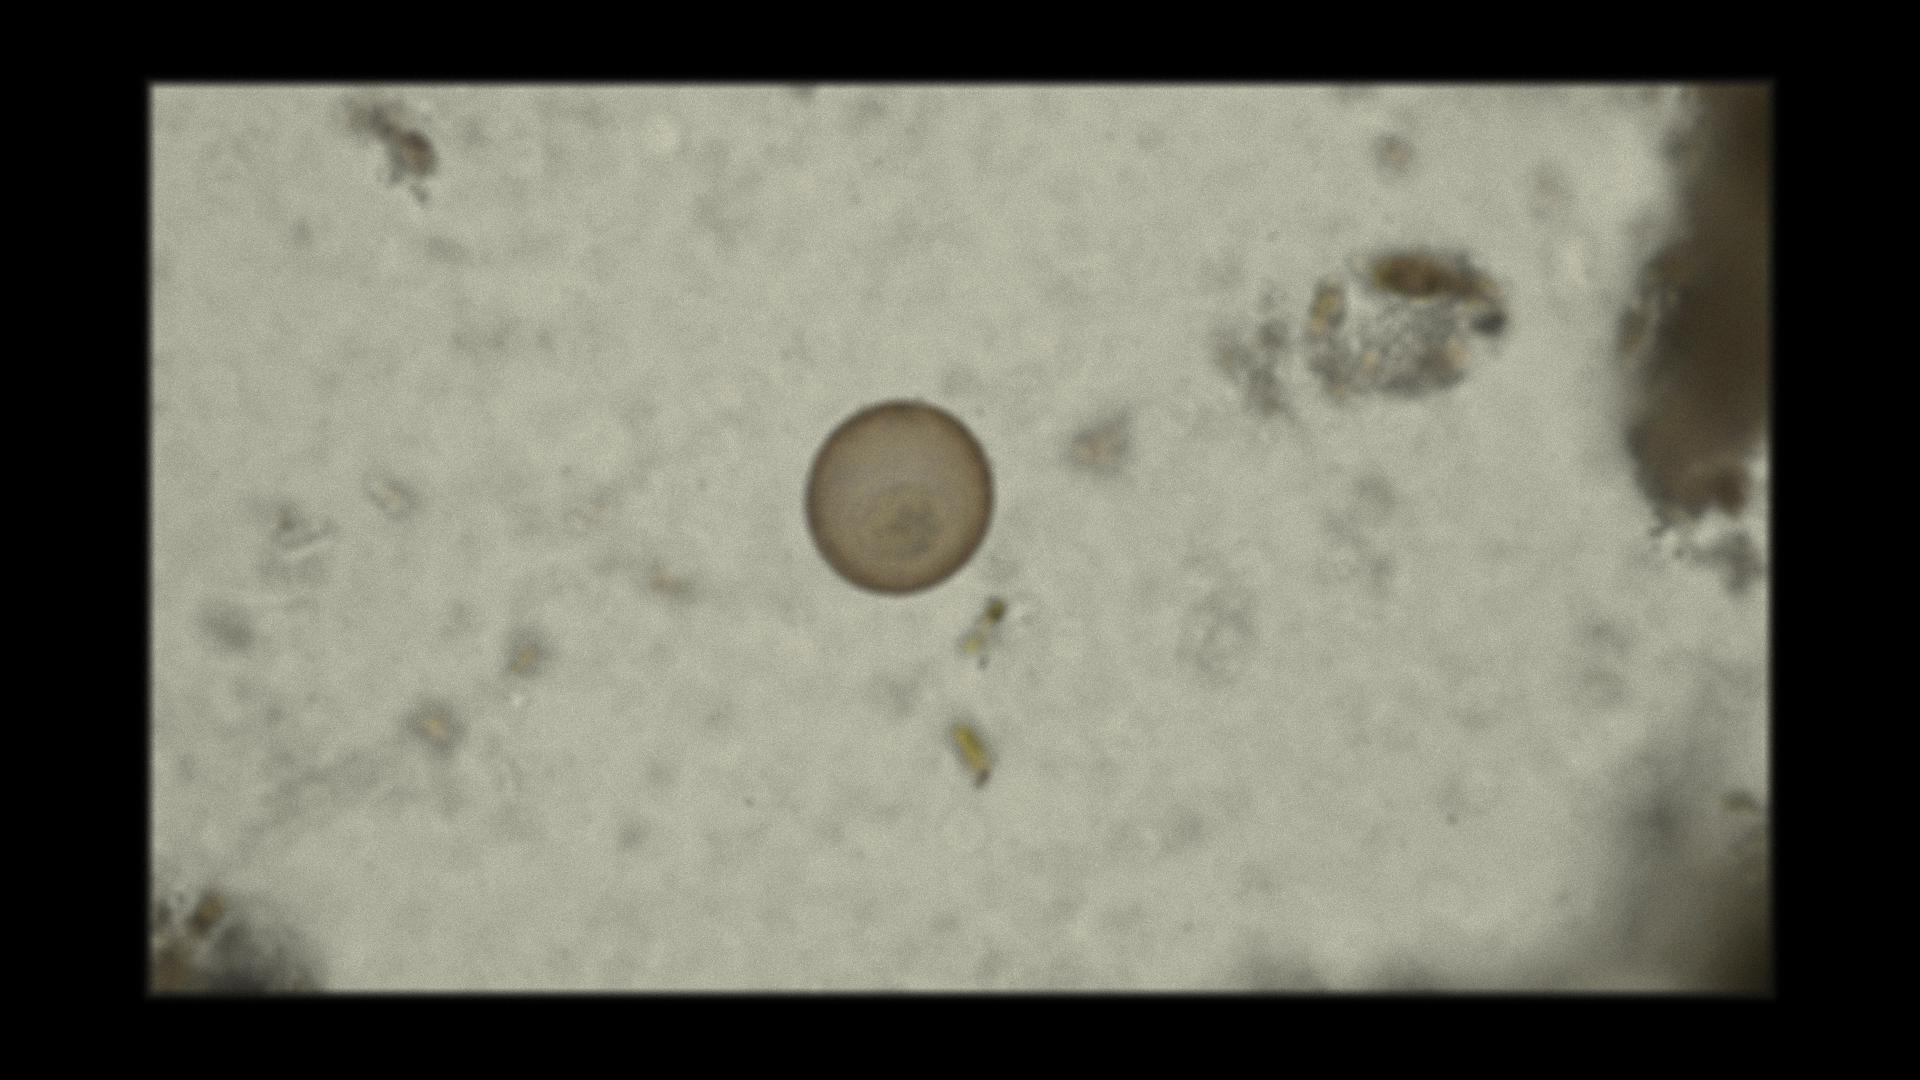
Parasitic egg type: Hymenolepis diminuta